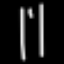
Label: line